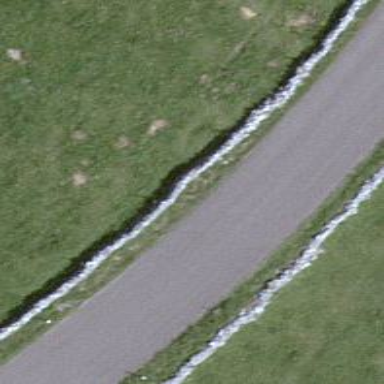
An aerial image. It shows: Wall barrier.